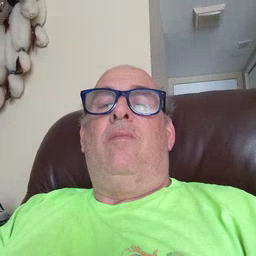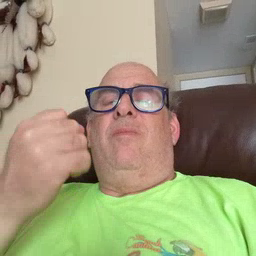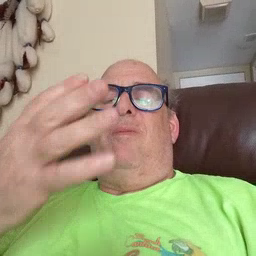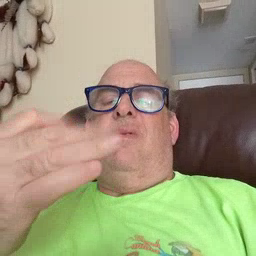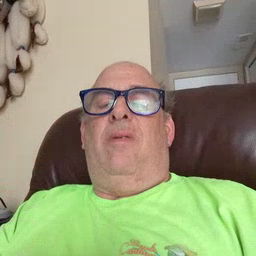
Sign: many